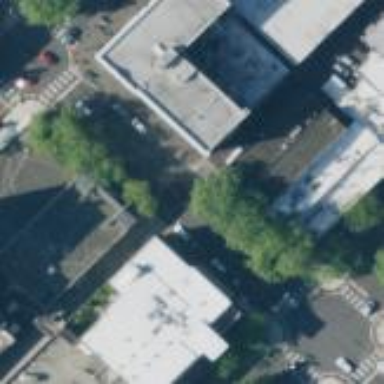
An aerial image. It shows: Flat-roofed commercial building.